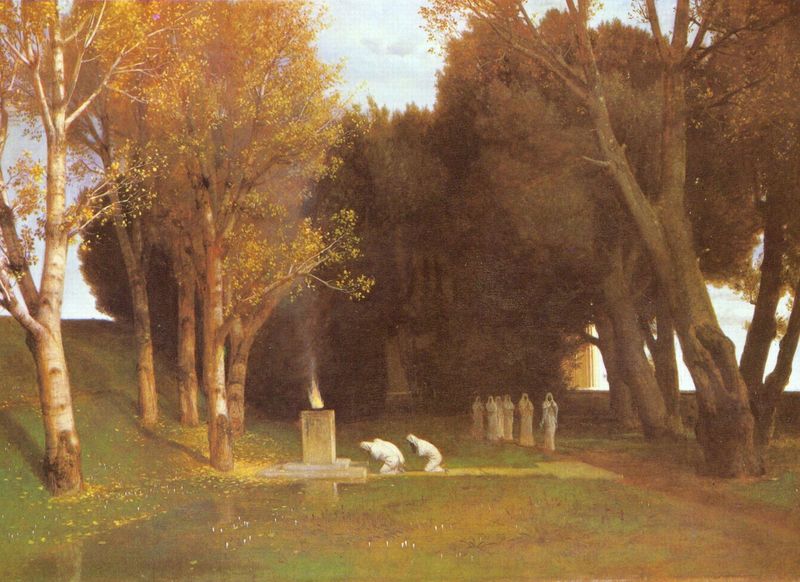
Titel: Heiliger Hain
Künstler: Arnold Böcklin
Standort: Hamburg
Institution: Kunsthalle
Schlagwörter: baum, blau, blätter, dunkel, feuer, gemälde, gruppe, himmel, laub, mann, schatten, wasser, weiß, wolken, bäume, frauen, gelb, grün, landschaft, menschen, see, teich, ufer, äste, blume, blumen, braun, hell, licht, männer, gras, haus, rasen, weg, wiese, malerei, symbolismus, mensch, öl, birke, birken, natur, stamm, gehen, pfad, rauch, kutte, gewänder, klassizismus, wald, skulptur, pfütze, hang, zug, allee, herbst, figuren, romantik, flamme, kloster, religion, lichtung, knien, beten, altar, runge, statuen, lanschaft, mystisch, böcklin, knieend, priester, schreiten, hain, verbeugen, mönche, prozession, eiche, kutten, tempel, opfer, verehrung, anbetung, betend, unheimlich, sakral, ritual, gläubige, innehalten, gespenstisch, kniende, nonnen, ritus, götzen, kieend, rauchopfer, feuergott, anbetende, brandaltar, anbetung des feuers, betende nonnen, verneigung vor dem feuer, wassder, rutus, heilige stätte